Aerial crown-view tile of a tropical tree (Barro Colorado Island, Panama), acquired 20241216:
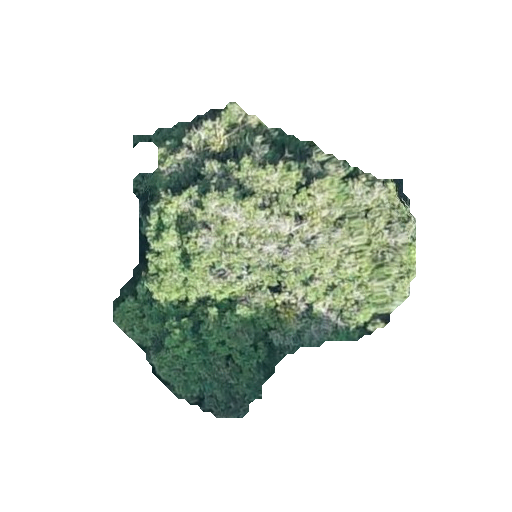
Species: Prioria copaifera
GBIF accepted scientific name: Prioria copaifera
Crown area: 89.717 m²